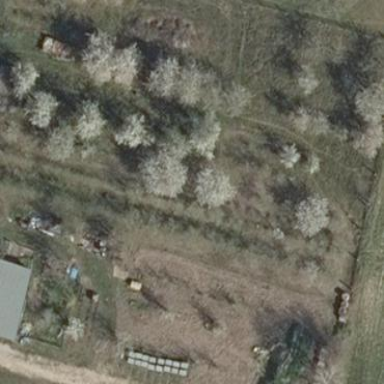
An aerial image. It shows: Orchard.